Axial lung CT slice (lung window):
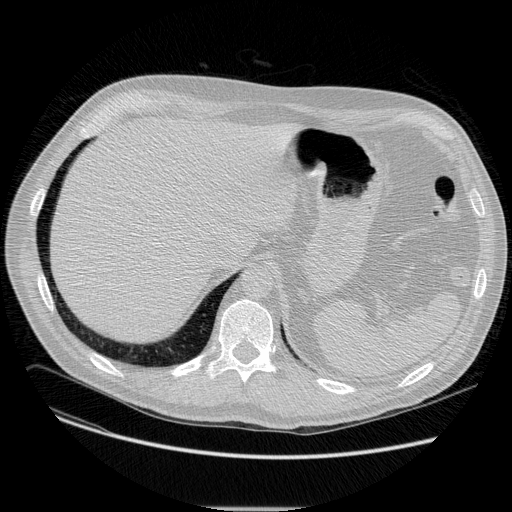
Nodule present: no